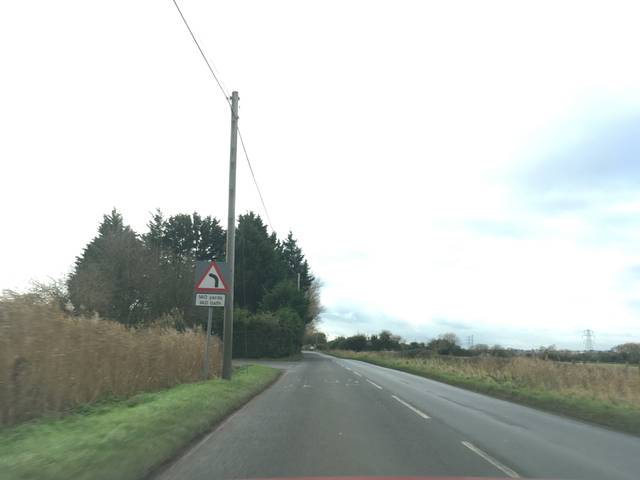
Region: United Kingdom
Coordinates: 51.521, -3.058